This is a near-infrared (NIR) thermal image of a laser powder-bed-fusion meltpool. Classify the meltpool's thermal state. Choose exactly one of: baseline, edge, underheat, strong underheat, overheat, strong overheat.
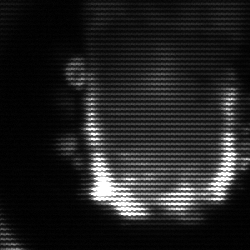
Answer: baseline